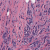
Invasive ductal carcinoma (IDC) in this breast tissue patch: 1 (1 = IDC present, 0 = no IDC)